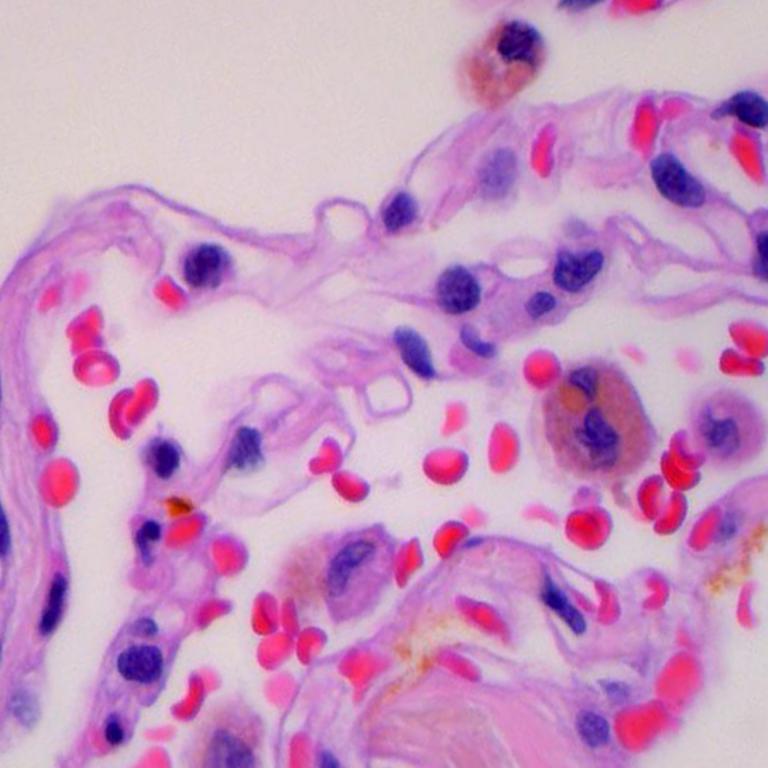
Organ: lung
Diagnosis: benign